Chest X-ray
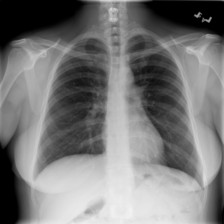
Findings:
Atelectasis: negative
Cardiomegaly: negative
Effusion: negative
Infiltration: negative
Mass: negative
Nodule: negative
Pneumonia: negative
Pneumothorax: negative
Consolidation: negative
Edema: negative
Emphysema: negative
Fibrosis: negative
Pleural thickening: negative
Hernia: negative